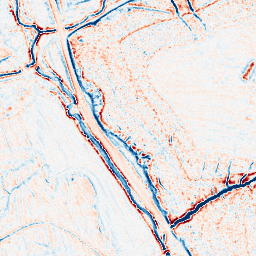
Category: edge_preserving
Decomposition family: bilateral
Decomposition parameters: d: 9
sigma_color: 50
sigma_space: 75
Upsampling method: sinc_hamming
Upsampling parameters: scale: 4
kernel_size: 16
Upsampling scale: 4